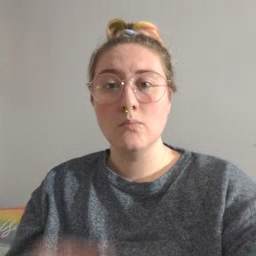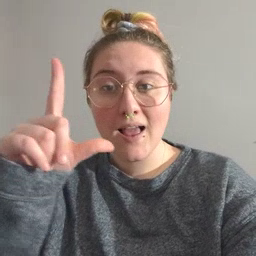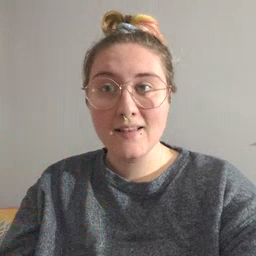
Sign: wake